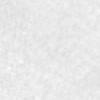
Label: no_change